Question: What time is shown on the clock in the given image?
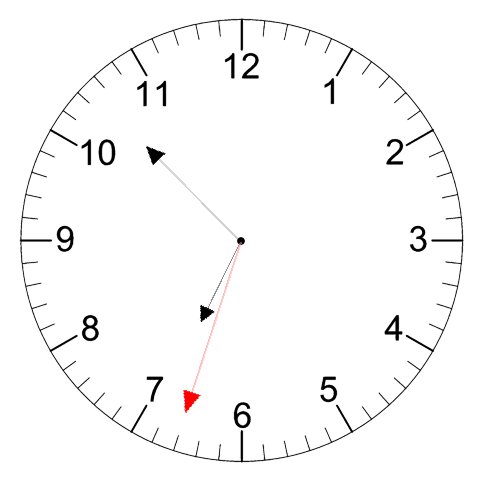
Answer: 06:52:33